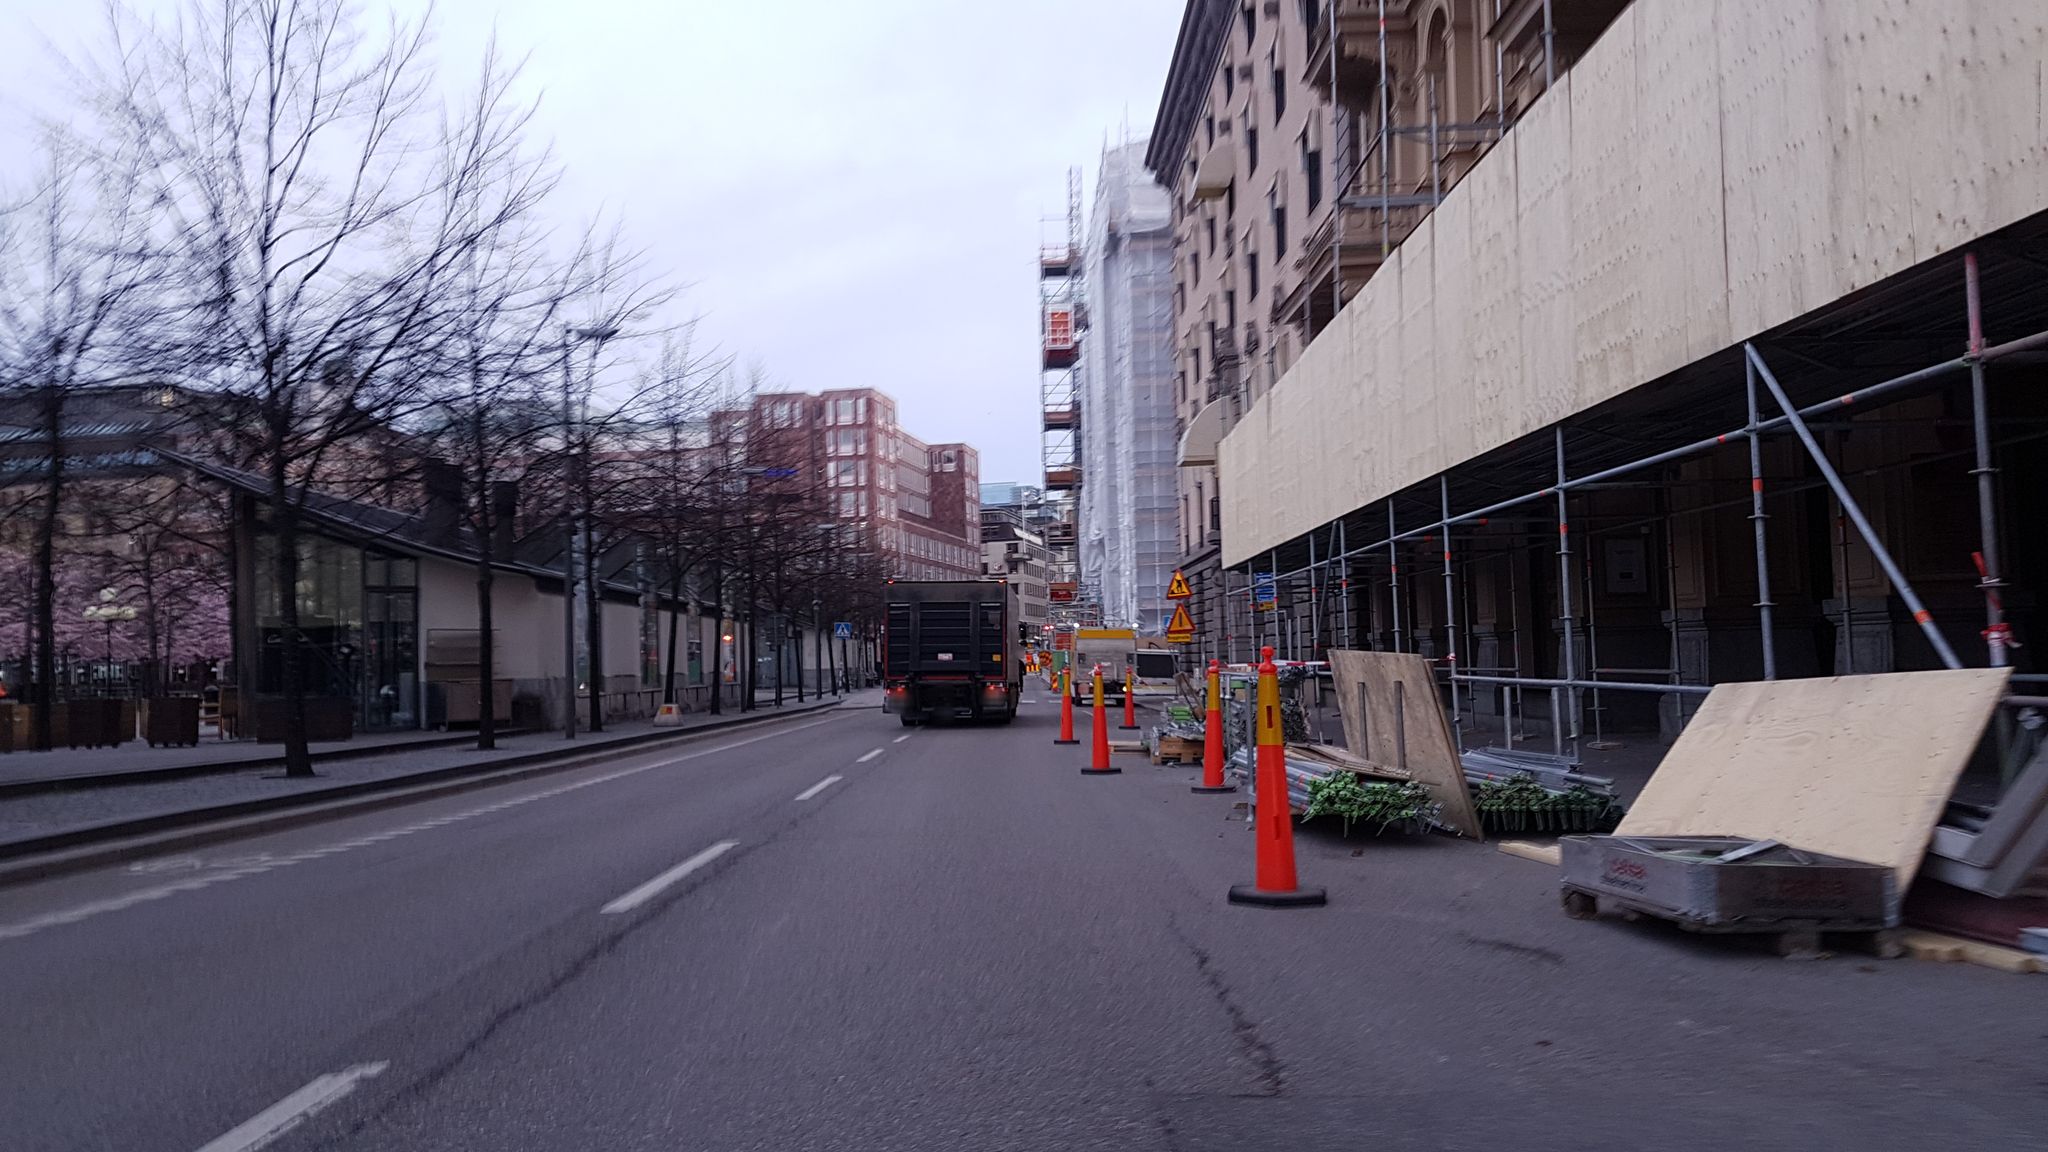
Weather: clear
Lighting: day
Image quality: good
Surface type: cycling surface
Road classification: unclassified
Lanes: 2
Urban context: urban centre
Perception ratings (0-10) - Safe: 7.6, Lively: 8.17, Beautiful: 2.55, Boring: 2.42, Depressing: 6.55, Wealthy: 8.3